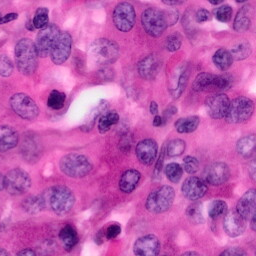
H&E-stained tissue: Pancreatic